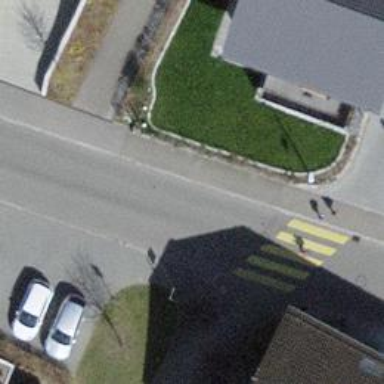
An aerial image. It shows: Bus stop with designated stop position for public transport.